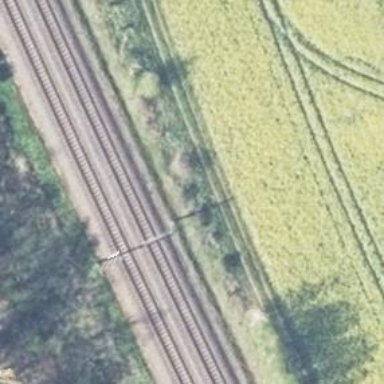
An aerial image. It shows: Milestone along the railway track with catenary mast.